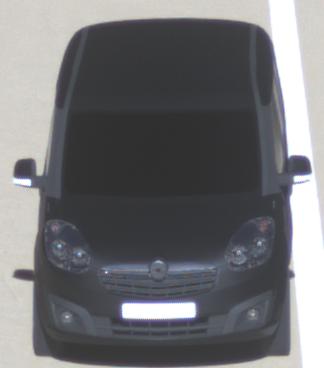
Make: Opel
Model: Combo Combi L1H1 1.4
Detailed model: Combo (D) Combi
Model produced from: 2012/01
Model produced until: 2013/11
Doors: 5
Color: black
Road condition: wet road
Daytime: morning or afternoon
Contrast: high contrast